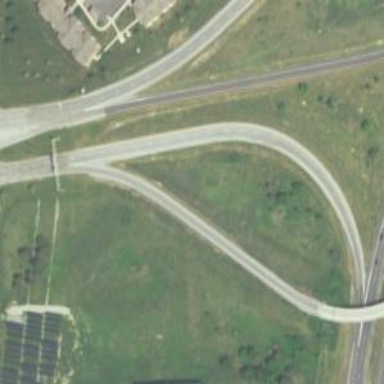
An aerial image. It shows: Primary link highway.